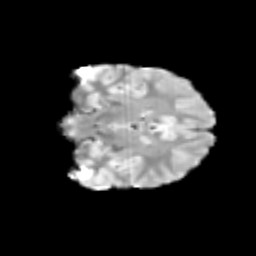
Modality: T2w
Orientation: coronal
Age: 13
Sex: female
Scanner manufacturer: siemens
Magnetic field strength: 3 T
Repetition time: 3.8 s
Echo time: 0.07 s